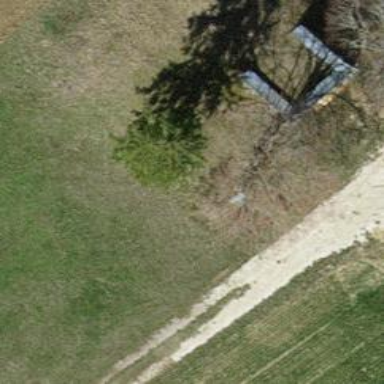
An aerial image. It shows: Wayside cross with historic significance.